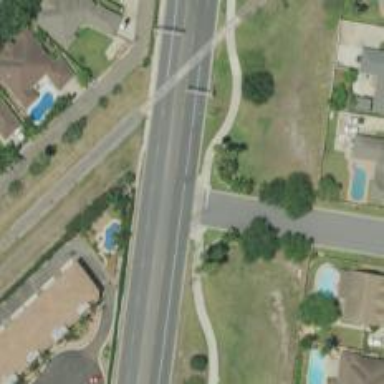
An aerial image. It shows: Path with asphalt surface and marked crossings.